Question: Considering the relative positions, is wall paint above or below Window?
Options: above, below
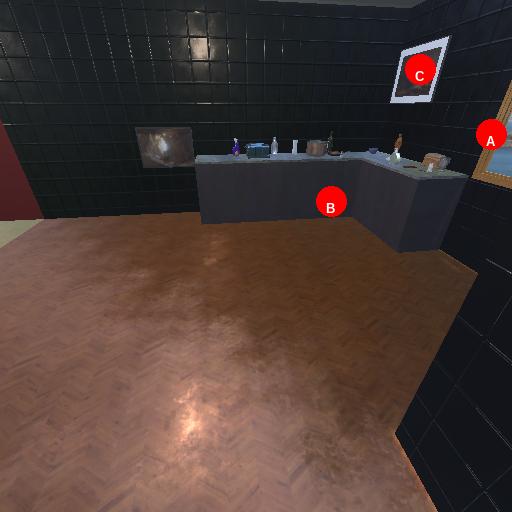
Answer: above